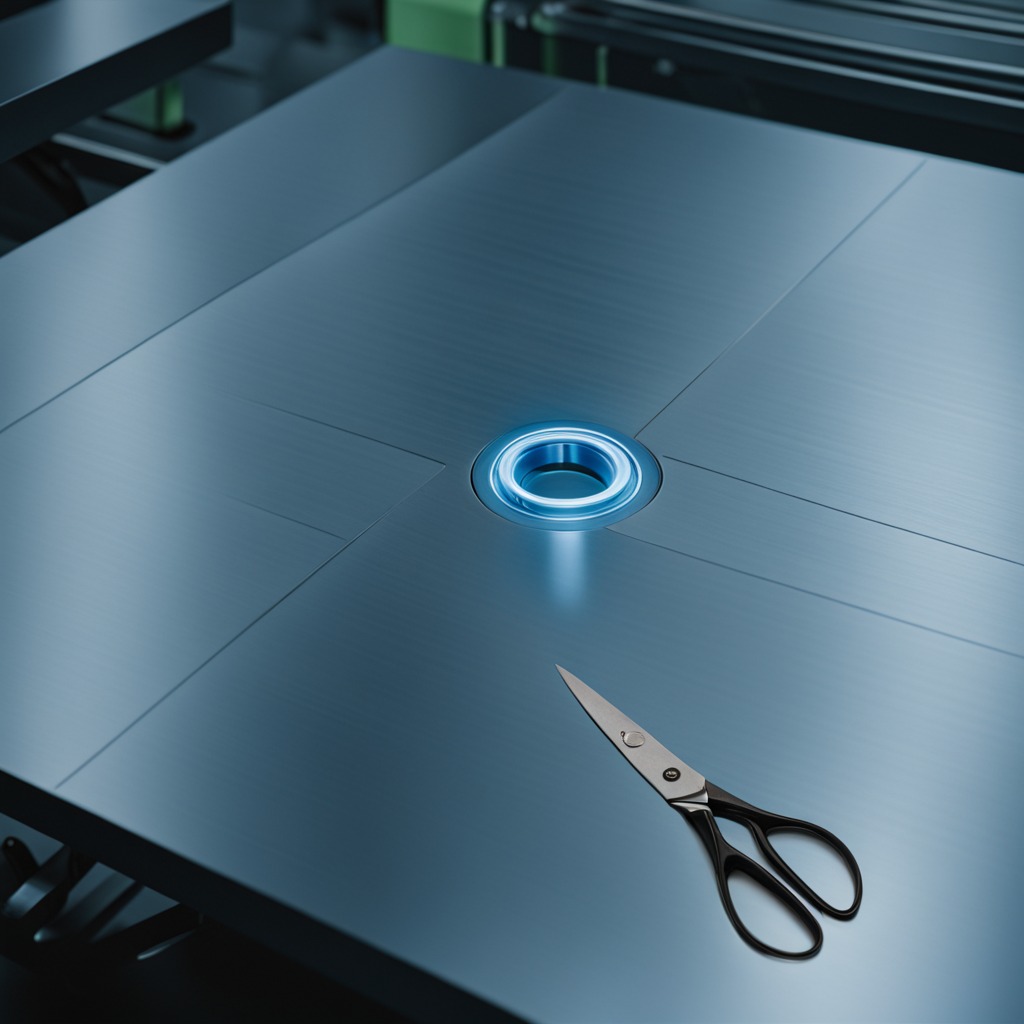
A scissor is lying on the metal table.